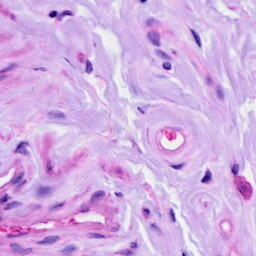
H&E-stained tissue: Ovarian